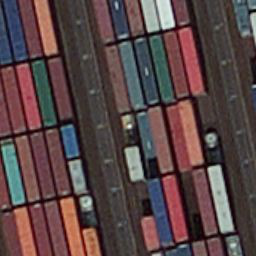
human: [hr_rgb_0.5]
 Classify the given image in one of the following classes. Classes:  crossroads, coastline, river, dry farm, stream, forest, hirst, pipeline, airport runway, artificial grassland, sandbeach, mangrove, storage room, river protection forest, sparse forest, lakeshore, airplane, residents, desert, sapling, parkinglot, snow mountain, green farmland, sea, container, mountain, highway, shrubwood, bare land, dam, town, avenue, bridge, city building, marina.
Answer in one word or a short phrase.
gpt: container